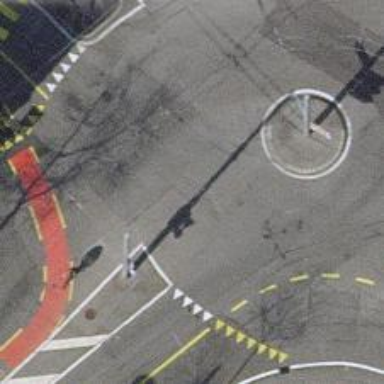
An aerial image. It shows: Secondary road with asphalt surface leading to roundabout. The road is equipped with trolley wires.